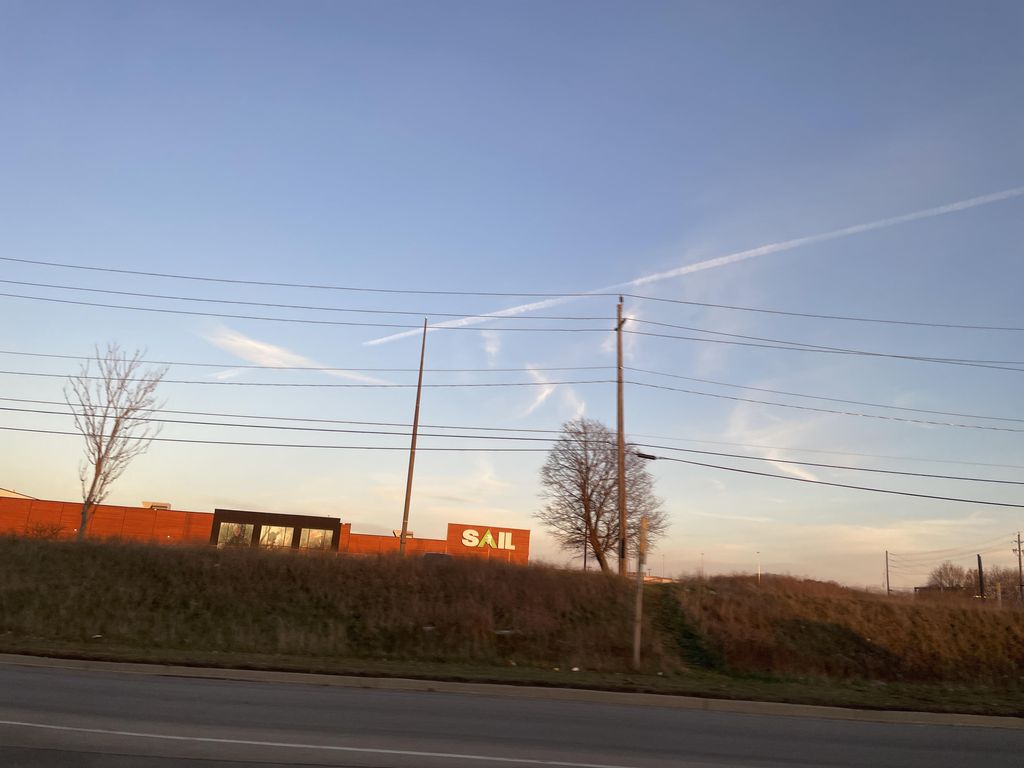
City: kitchener-waterloo